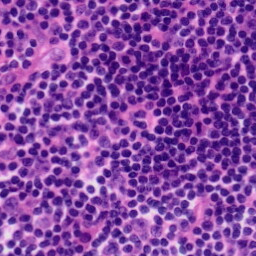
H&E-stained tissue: Tonsil